Question: I know how to create radio button in sencha, but i want to know " "

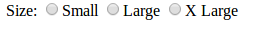
Answer: This is what i did, almost i got it.
'''
Ext.create('Ext.form.Panel', {
fullscreen: true,
layout: 'hbox',
defaults: {
labelWidth: '50%',
labelAlign: 'right'
},
items: [
{
xtype: 'radiofield',
name : 'color',
value: 'red',
label: 'Red',
checked: true
},
{
xtype: 'radiofield',
name : 'color',
value: 'green',
label: 'Green'
},
{
xtype: 'radiofield',
name : 'color',
value: 'blue',
label: 'Blue'
}
]
});
'''